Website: lowes
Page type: stored-credit-cards
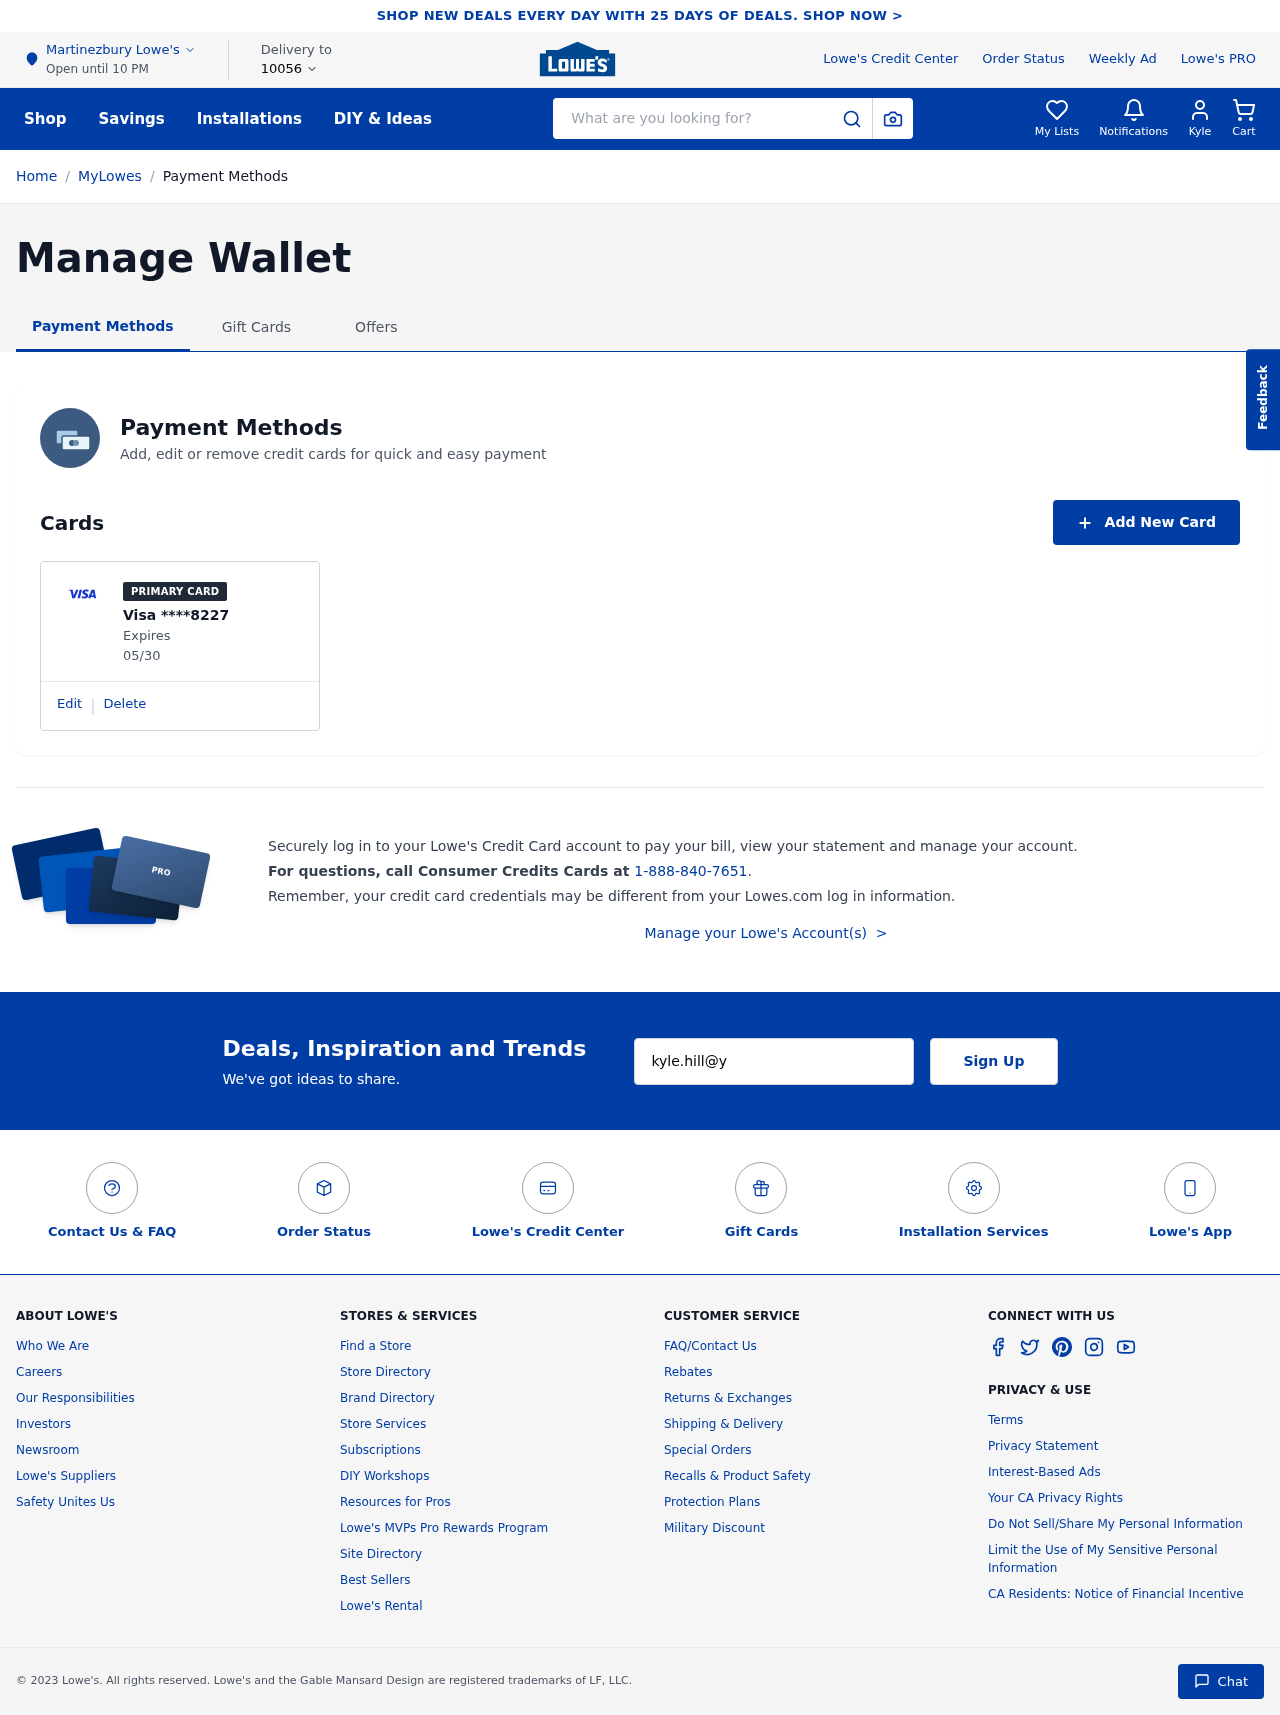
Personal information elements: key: PII_CARD_EXPIRY
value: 05/30
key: PII_CARD_LAST4
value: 8227
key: PII_CARD_TYPE
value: Visa
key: PII_CITY
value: Martinezbury
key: PII_EMAIL
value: kyle.hill@yahoo.com
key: PII_FIRSTNAME
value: Kyle
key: PII_POSTCODE
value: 10056
Search elements: key: HEADER_SEARCH
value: What are you looking for?